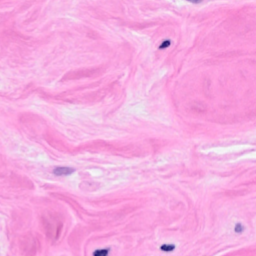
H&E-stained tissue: Breast